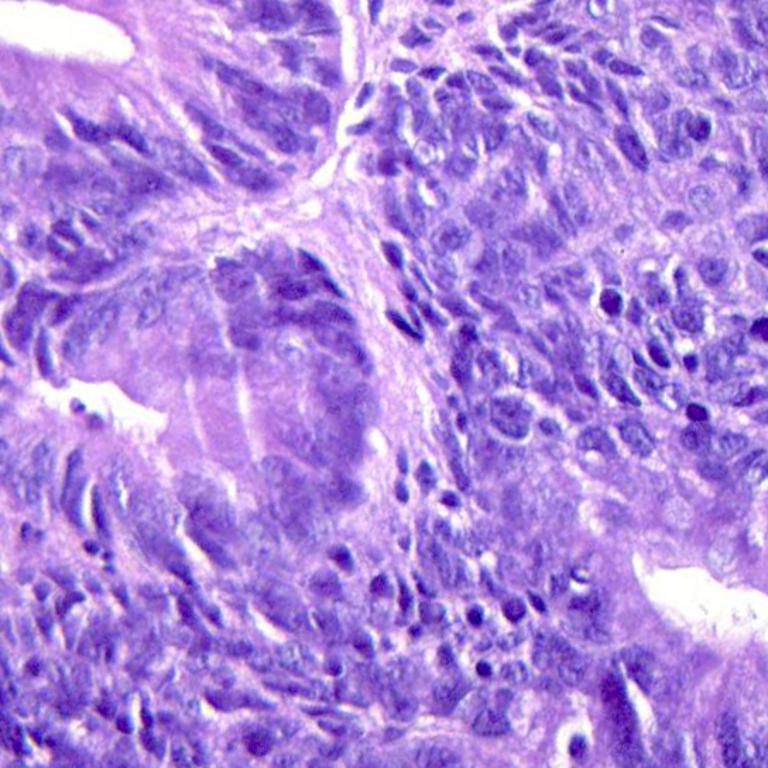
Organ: colon
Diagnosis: adenocarcinomas